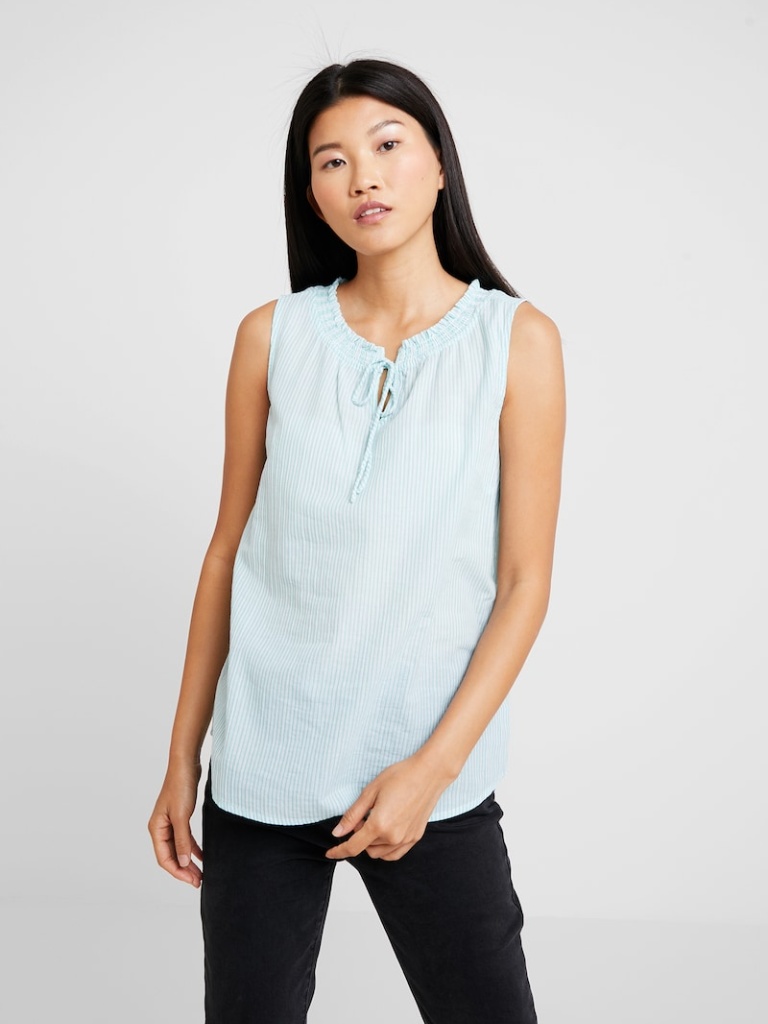
linen relaxed sleeveless hip length Untucked crew blouse